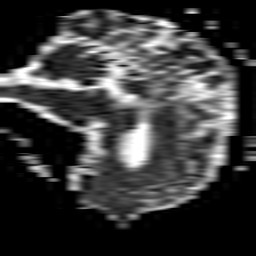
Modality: ADC
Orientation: sagittal
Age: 65
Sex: male
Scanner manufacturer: philips
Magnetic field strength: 1.5 T
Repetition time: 3.406 s
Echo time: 0.06922 s